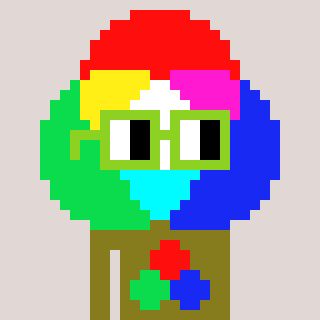
a pixel art character with square light green glasses, a color circle-shaped head and a gunk-colored body on a warm background